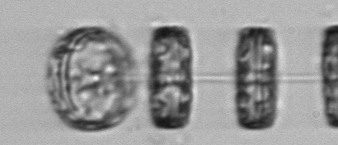
Label: Thalassiosira